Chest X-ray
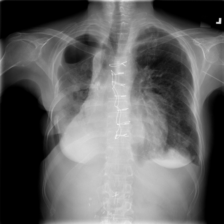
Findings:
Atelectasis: negative
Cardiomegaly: negative
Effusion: negative
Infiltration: negative
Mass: negative
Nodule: negative
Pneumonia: negative
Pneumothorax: negative
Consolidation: negative
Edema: negative
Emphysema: negative
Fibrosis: negative
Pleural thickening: positive
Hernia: negative